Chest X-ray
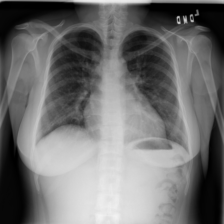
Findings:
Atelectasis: negative
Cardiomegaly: positive
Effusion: negative
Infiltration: negative
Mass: negative
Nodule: negative
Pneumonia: negative
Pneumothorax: negative
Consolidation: negative
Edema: negative
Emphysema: negative
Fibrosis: negative
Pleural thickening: negative
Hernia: negative